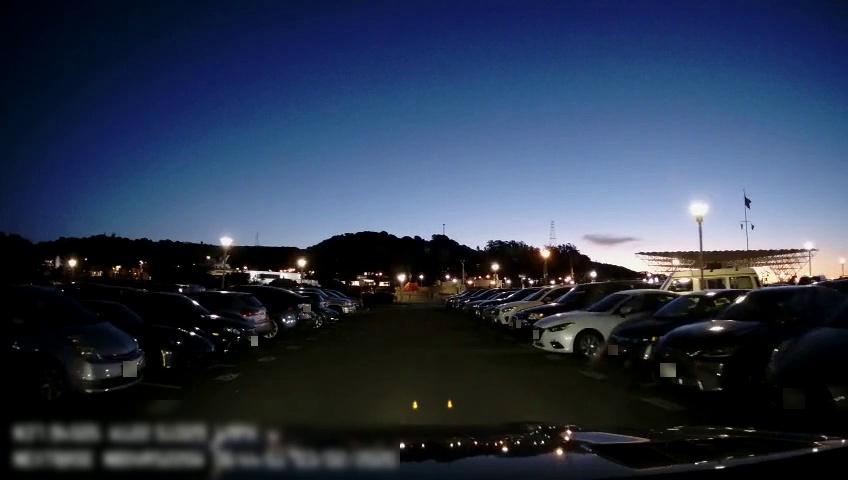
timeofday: Night
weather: Other
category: Drivable Space
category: Vehicles | Car
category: Vehicles | Car
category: Vehicles | SUV
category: Vehicles | Car
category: Vehicles | Car
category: Vehicles | SUV
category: Vehicles | SUV
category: Vehicles | Truck
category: Vehicles | Car
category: Vehicles | Car
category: Vehicles | Car
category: Vehicles | Car
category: Vehicles | Car
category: Vehicles | Car
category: Vehicles | SUV
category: Vehicles | SUV
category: Vehicles | SUV
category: Vehicles | Other LV
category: Vehicles | SUV